Question:
Any idea why there's a gray box to right of the cancel button... and how to get rid of it? (it appears when you tap in the searchbar to begin typing a search)
The SearchBar was placed in the VC through Storyboard and then connected to the VC code with an IBOutlet. Bonus points if you know how to get rid of the cancel button in general.
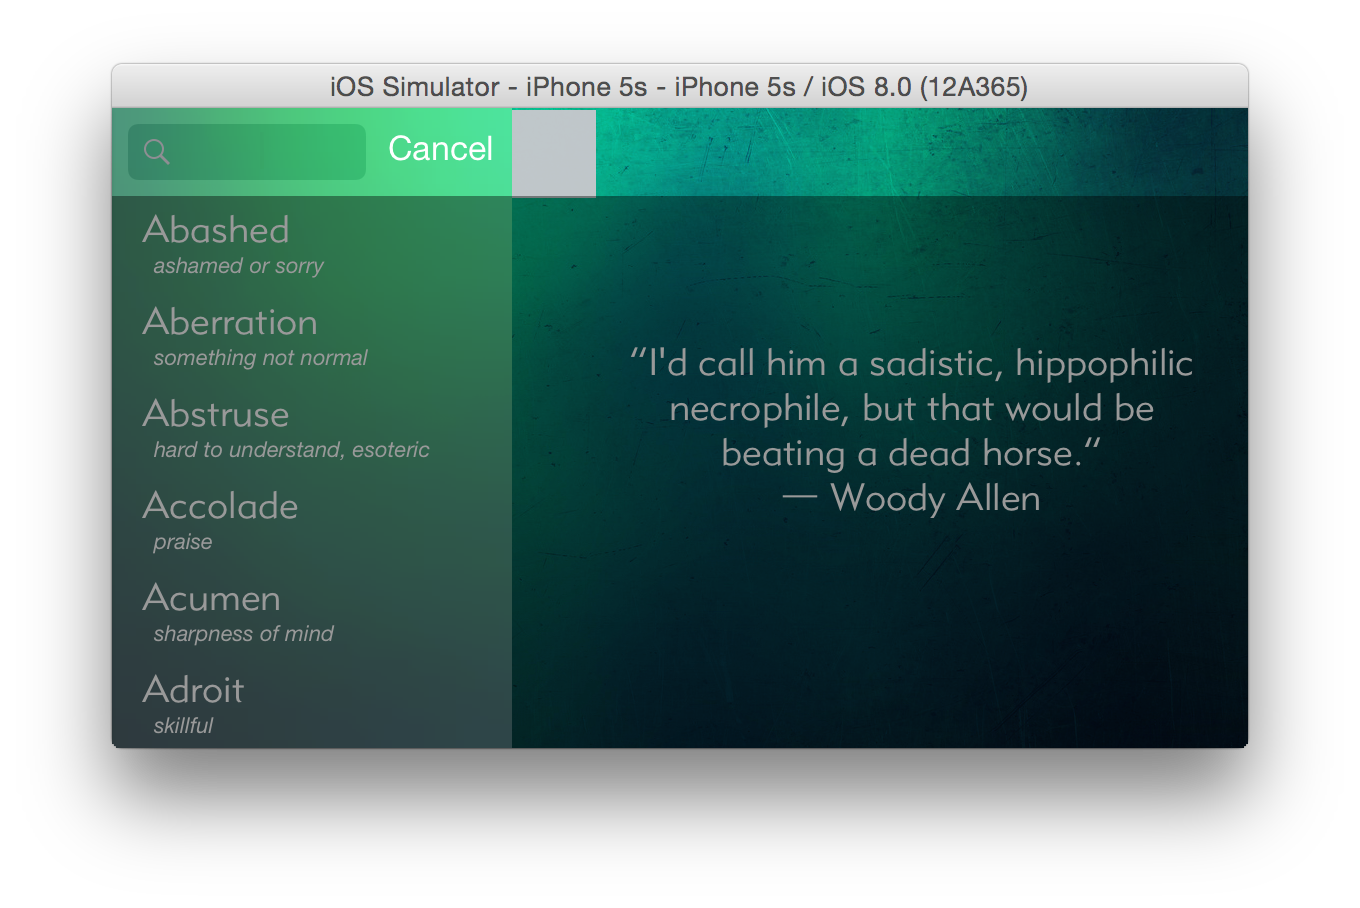
Answer: Try 'searchBar.clipsToBounds = true'